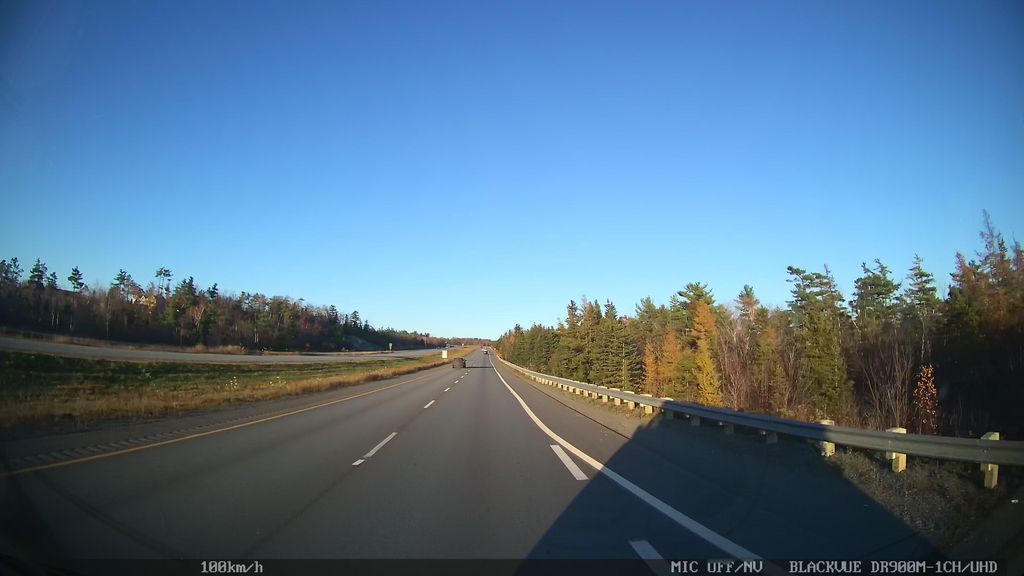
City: halifax